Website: macys
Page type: customer-info-address
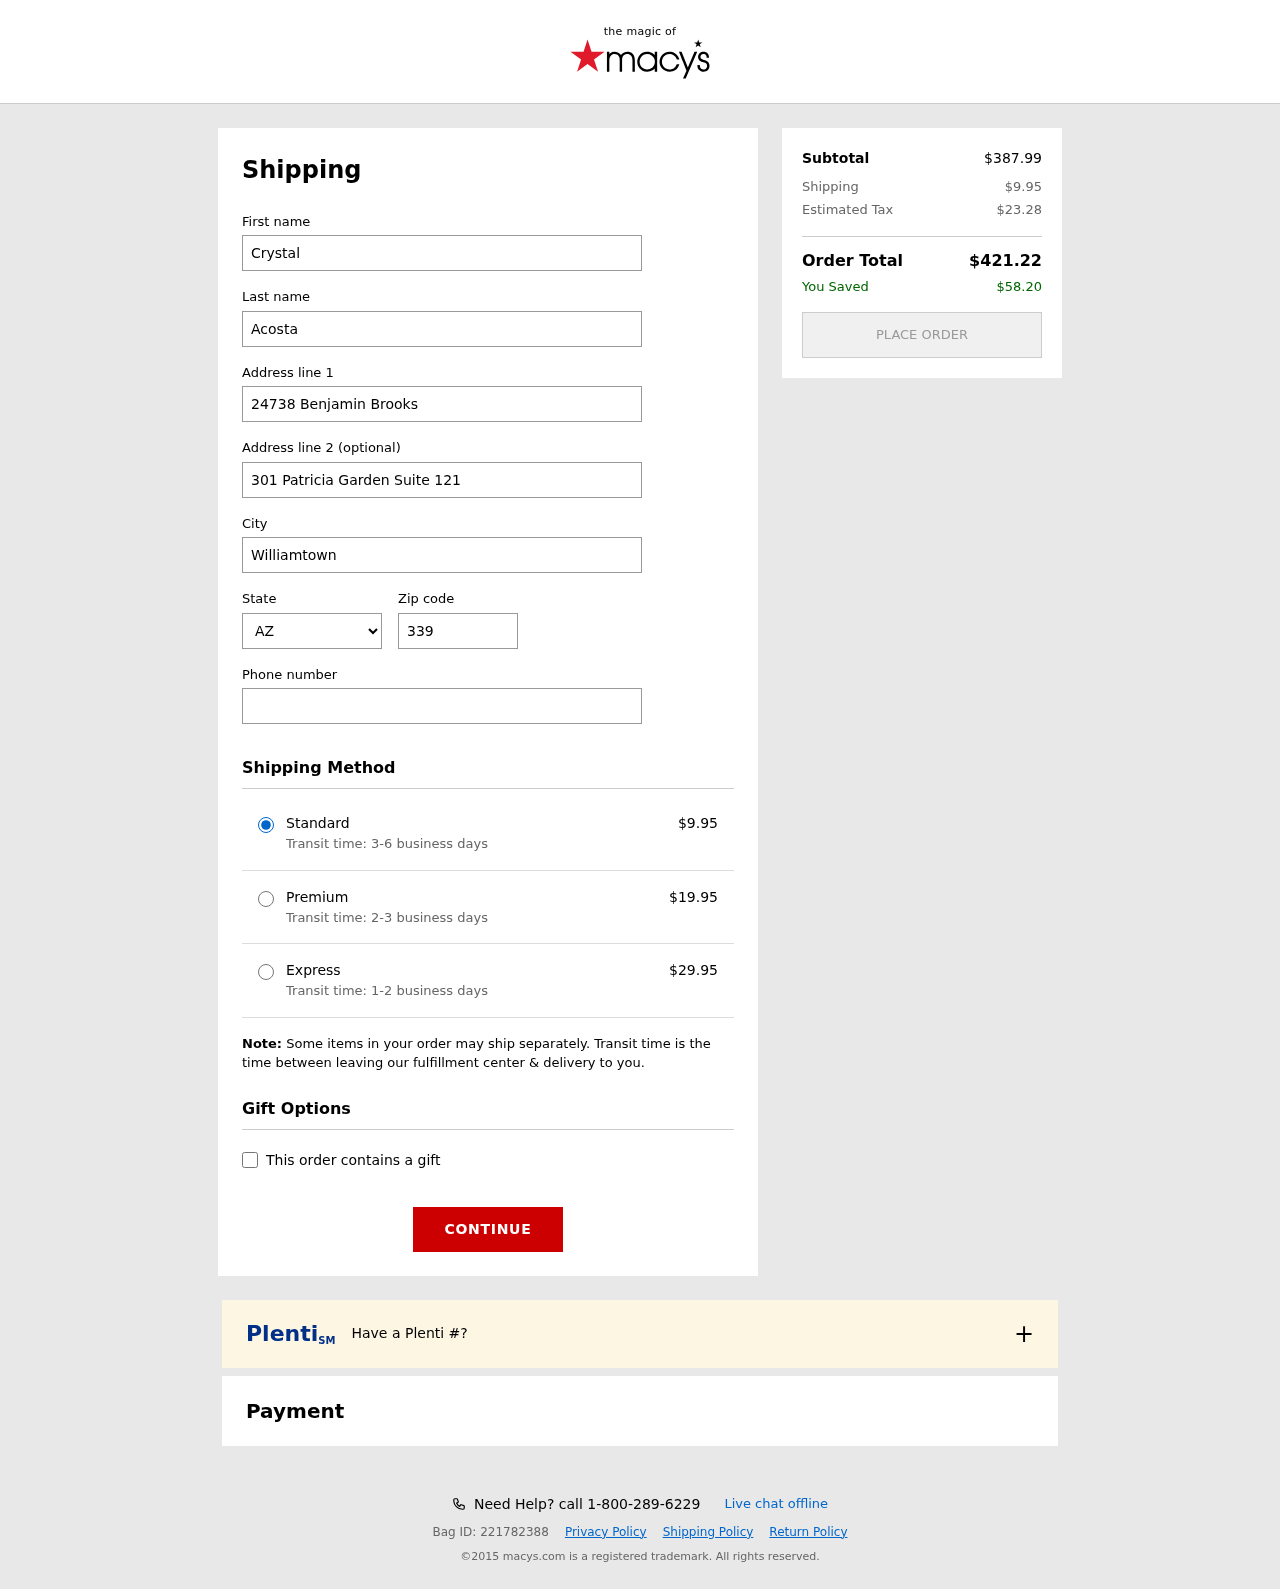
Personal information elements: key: PII_CITY
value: Williamtown
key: PII_FIRSTNAME
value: Crystal
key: PII_LASTNAME
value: Acosta
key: PII_PHONE
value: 5456284109
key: PII_POSTCODE
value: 33987
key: PII_STATE_ABBR
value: AZ
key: PII_STREET
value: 24738 Benjamin Brooks
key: PII_STREET2
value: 301 Patricia Garden Suite 121
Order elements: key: ORDER_SHIPPING_COST
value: $9.95
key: ORDER_SHIPPING_COST_PREMIUM
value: $19.95
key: ORDER_SHIPPING_COST_EXPRESS
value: $29.95
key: ORDER_SUBTOTAL
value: $387.99
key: ORDER_TAX
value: $23.28
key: ORDER_TOTAL
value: $421.22
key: ORDER_SAVINGS
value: $58.20